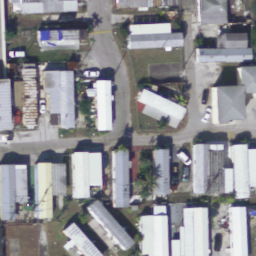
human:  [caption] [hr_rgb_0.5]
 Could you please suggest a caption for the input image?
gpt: Lots of mobile homes with plants beside in the mobile home park .

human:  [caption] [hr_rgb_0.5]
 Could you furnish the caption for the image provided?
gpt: Many mobile homes are arranged haphazardly and closed to each other in the mobile home park .

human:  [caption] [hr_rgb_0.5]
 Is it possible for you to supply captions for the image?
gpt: Many mobile homes arranged haphazardly in the mobile home park and some roads go through this area .

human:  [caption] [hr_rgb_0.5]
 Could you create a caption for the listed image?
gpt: Many mobile homes are arranged haphazardly in the mobile home park .

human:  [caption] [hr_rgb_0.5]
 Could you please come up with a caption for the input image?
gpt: Lots of mobile homes arranged haphazardly and some roads go through this area .